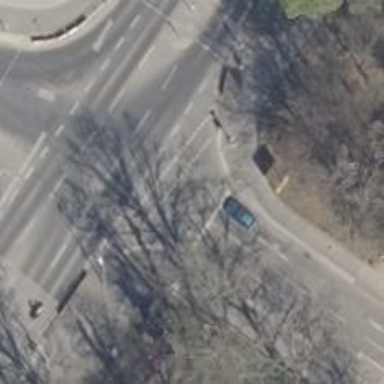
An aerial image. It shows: Road with traffic signals.